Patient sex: M
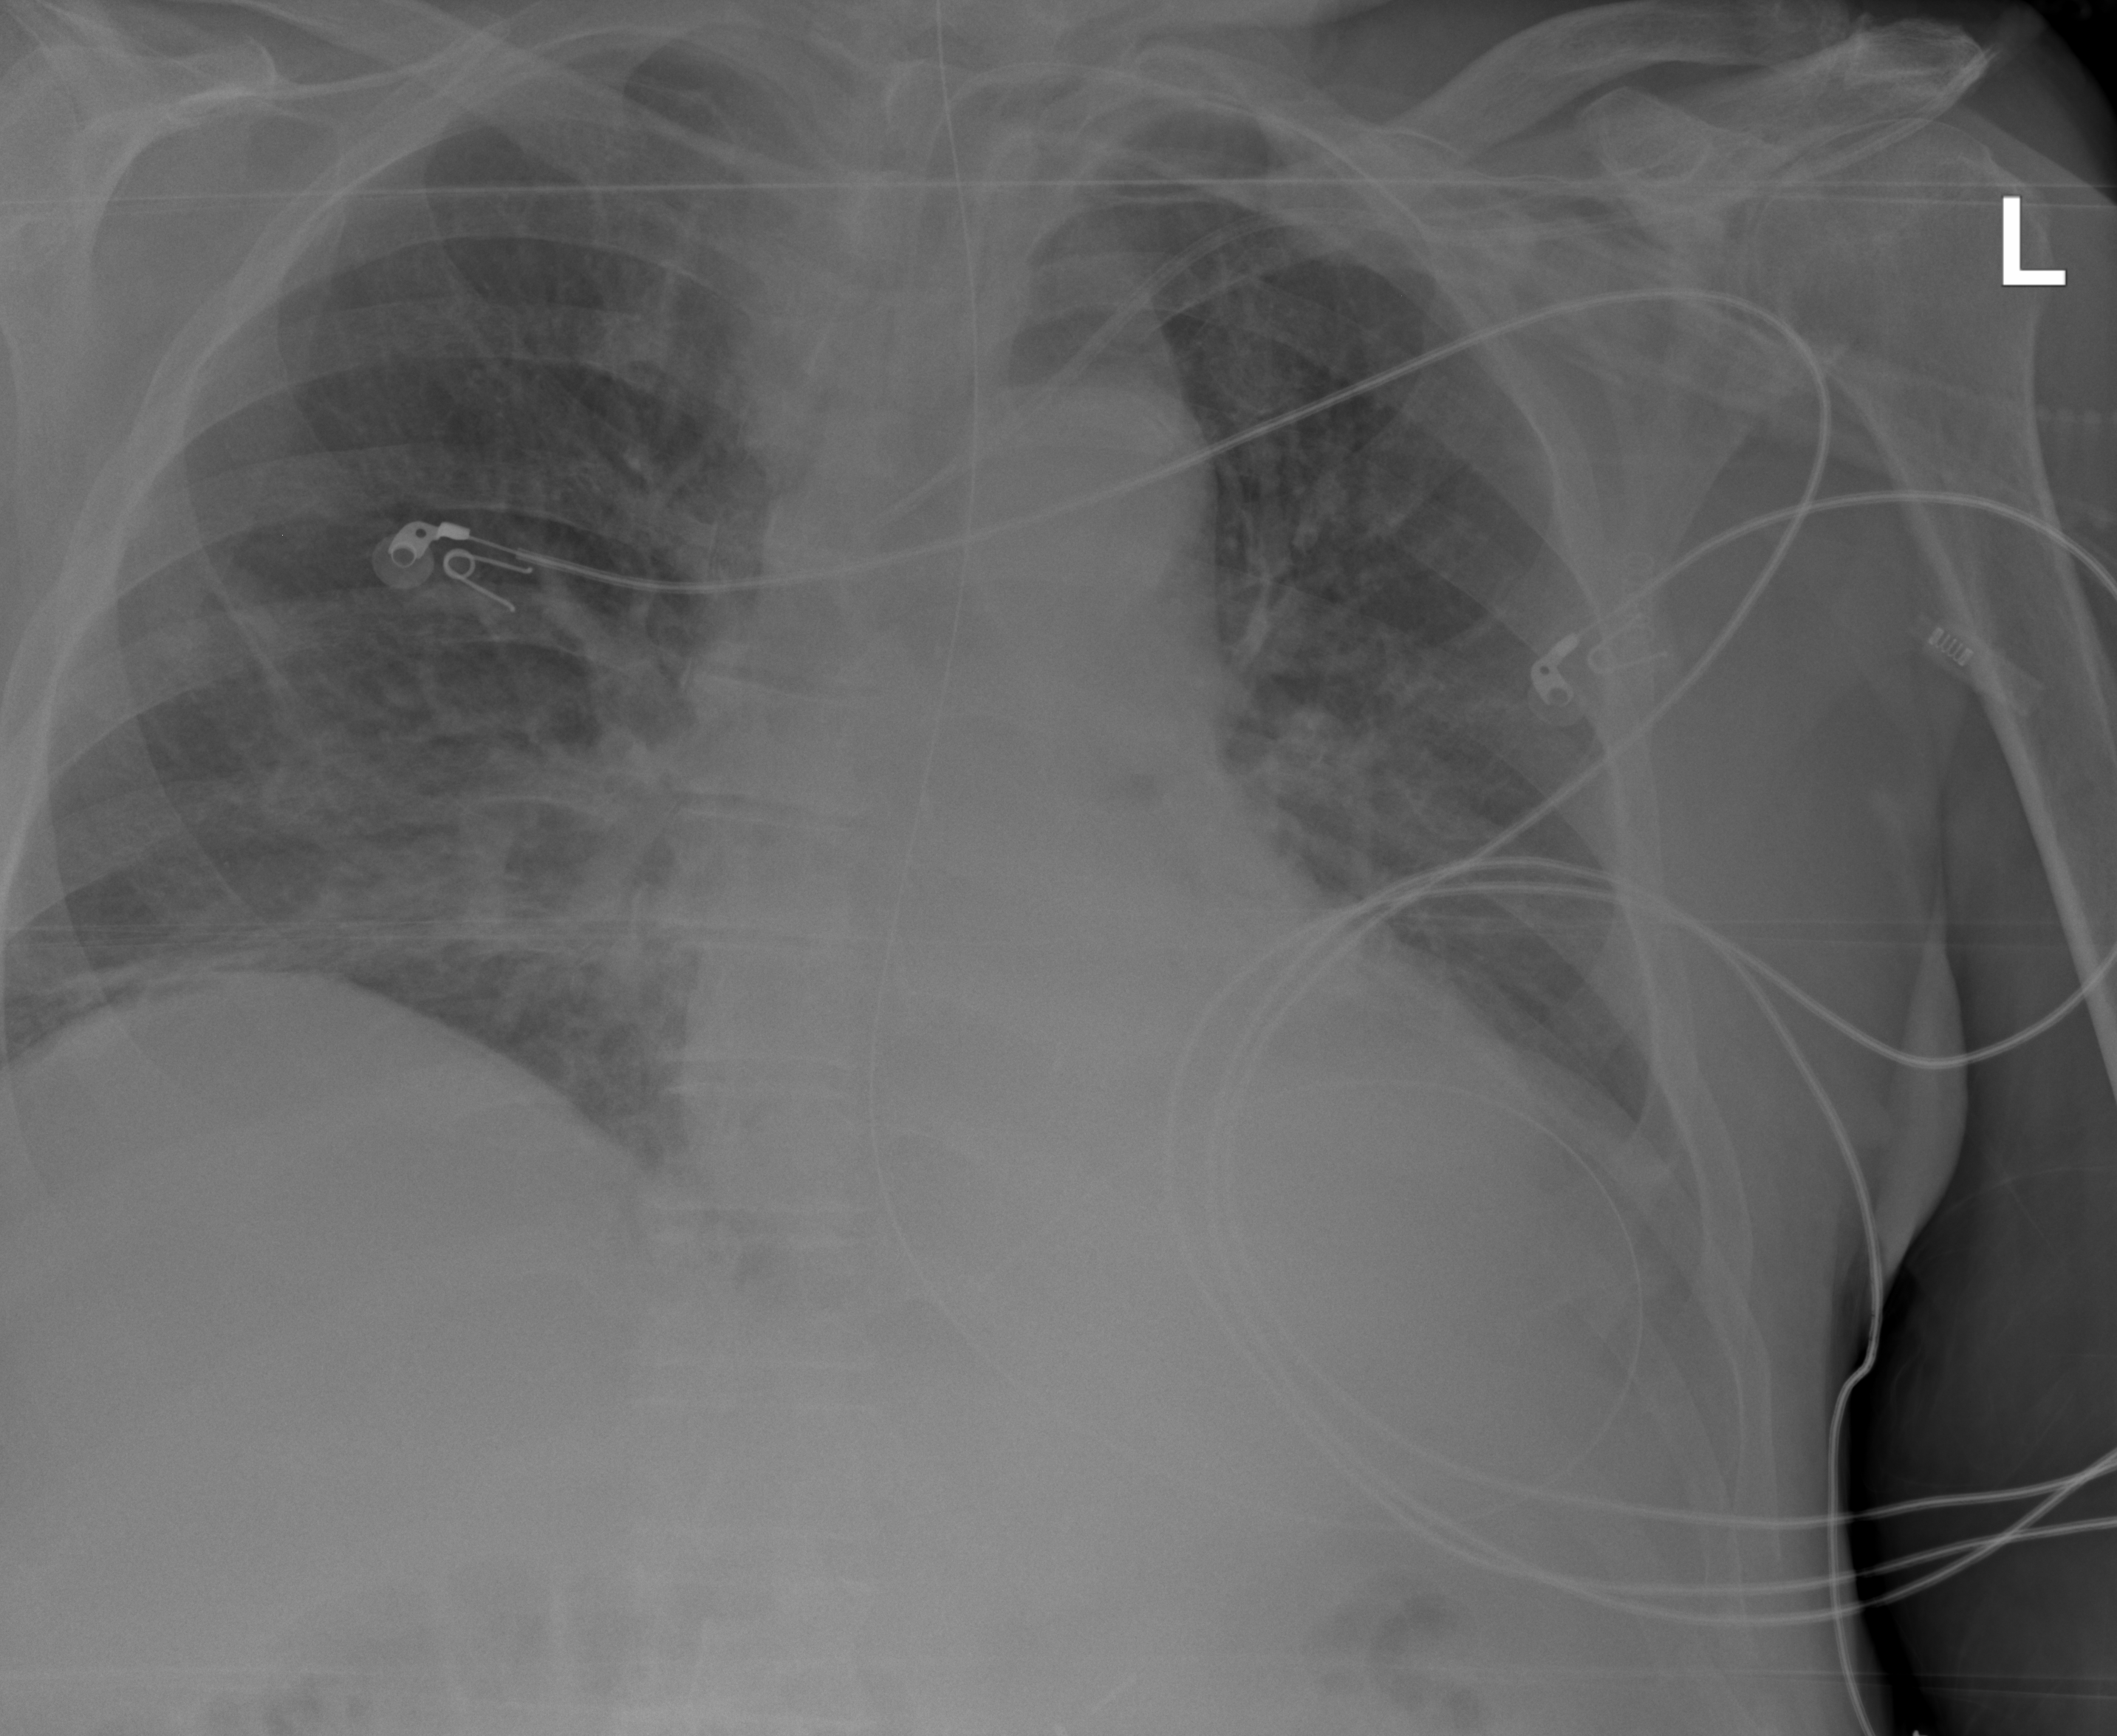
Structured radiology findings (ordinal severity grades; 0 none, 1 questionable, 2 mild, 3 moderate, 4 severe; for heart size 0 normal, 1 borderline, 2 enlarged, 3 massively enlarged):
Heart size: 2
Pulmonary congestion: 2
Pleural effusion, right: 0
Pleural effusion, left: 1
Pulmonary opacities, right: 2
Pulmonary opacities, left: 2
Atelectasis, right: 2
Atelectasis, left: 0